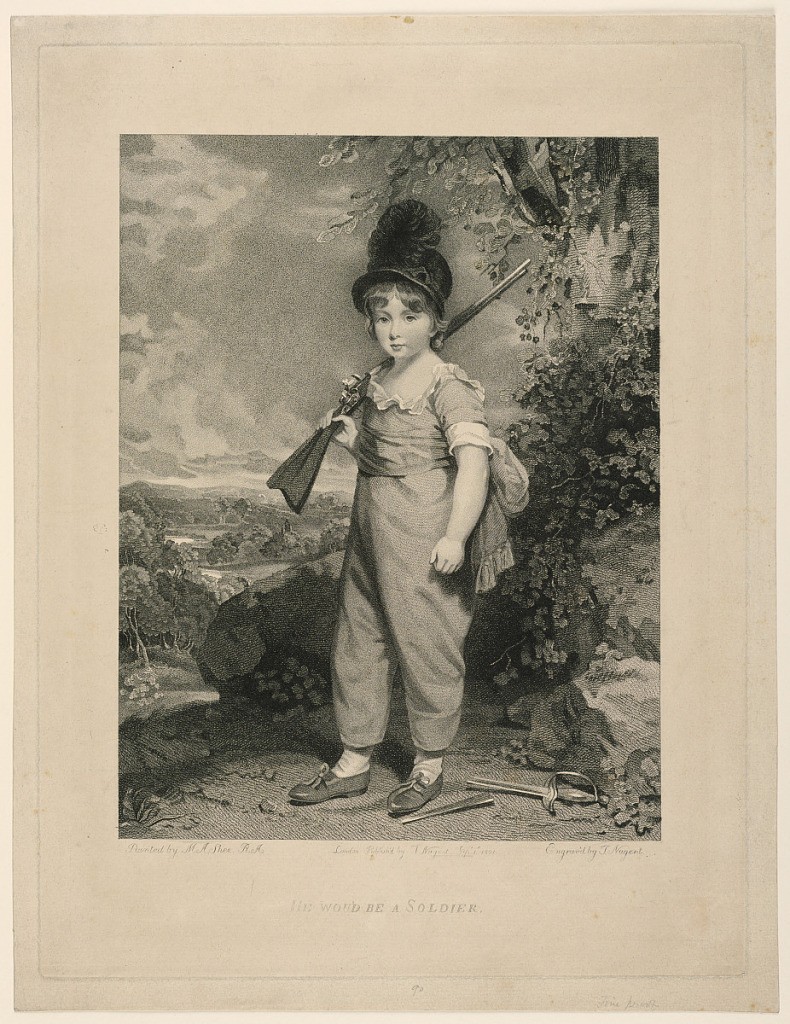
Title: He Would be a Soldier
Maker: Thomas Nugent, English, active 1785 - 1801
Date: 1801
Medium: Stipple engraving on paper
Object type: Print
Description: In a landscape, a little boy stands with a gun on his right shoulder and a military cap on his head. On the ground is a broken sword.